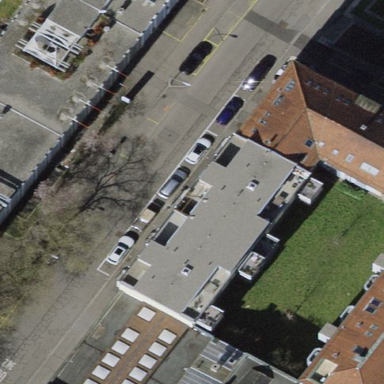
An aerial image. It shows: Parking lane for vehicles.